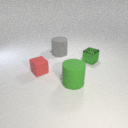
small green metal cube to the right of large green rubber cylinder